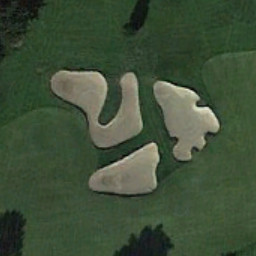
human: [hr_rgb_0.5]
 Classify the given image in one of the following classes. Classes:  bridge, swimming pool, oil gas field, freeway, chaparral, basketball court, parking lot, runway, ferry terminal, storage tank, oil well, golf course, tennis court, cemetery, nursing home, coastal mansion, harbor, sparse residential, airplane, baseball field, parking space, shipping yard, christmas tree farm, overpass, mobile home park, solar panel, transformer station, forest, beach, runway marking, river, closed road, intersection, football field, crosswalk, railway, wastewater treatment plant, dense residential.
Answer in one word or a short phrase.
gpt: golf course